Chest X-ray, AP view. Patient: 62 years old, sex F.
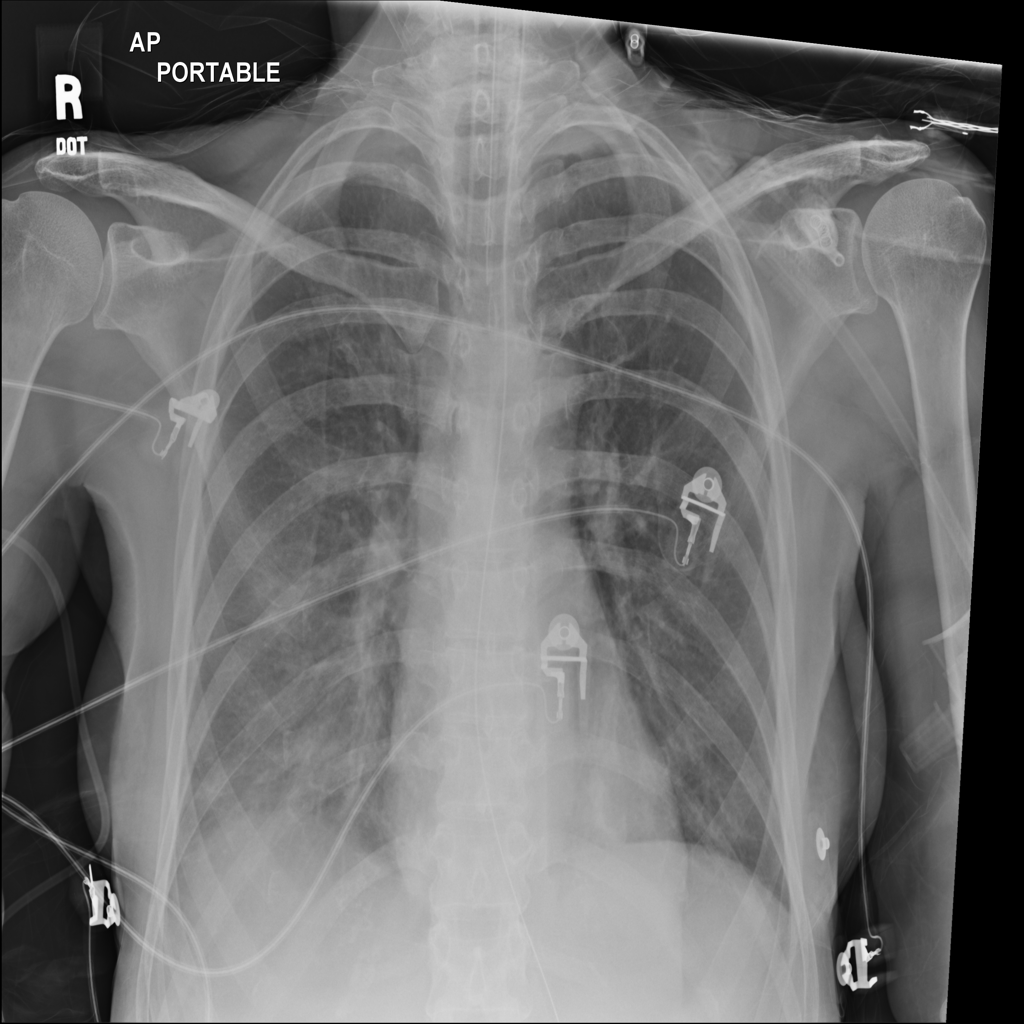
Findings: No Finding